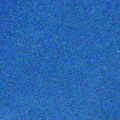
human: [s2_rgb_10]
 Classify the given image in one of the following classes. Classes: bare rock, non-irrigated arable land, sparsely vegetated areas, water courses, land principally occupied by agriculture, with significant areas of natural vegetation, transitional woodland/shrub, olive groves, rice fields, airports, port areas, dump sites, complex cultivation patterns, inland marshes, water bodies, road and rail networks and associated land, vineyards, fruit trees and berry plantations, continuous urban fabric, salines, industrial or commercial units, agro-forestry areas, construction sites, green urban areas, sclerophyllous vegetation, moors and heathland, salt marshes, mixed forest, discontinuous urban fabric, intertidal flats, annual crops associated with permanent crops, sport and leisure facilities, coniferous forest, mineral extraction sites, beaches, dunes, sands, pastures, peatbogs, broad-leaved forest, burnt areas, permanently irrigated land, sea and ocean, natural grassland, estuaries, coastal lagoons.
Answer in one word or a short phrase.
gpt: sea and ocean